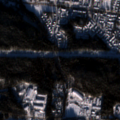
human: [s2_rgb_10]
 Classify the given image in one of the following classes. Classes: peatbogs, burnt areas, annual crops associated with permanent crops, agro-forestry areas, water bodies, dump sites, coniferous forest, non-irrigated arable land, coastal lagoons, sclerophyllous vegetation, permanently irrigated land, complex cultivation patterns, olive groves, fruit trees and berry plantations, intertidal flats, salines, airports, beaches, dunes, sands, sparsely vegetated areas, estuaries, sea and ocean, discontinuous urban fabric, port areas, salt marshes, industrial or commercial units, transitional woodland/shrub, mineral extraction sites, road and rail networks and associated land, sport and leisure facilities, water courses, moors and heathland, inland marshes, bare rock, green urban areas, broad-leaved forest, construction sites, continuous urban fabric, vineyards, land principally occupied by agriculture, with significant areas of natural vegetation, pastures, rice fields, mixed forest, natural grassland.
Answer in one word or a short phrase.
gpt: discontinuous urban fabric, industrial or commercial units, mixed forest